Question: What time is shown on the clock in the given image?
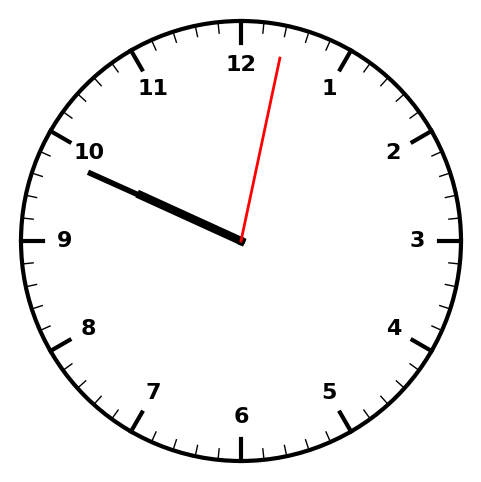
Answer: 09:49:02